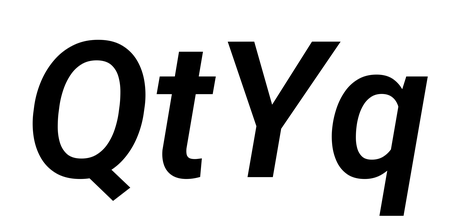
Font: Roboto-Italic_SemiBold_Italic